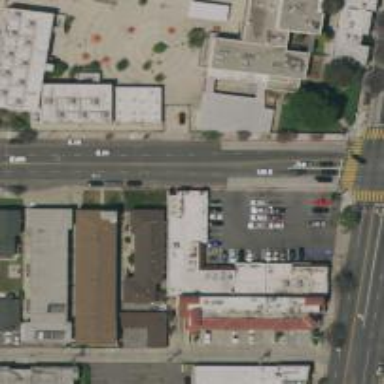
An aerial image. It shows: Retail building.